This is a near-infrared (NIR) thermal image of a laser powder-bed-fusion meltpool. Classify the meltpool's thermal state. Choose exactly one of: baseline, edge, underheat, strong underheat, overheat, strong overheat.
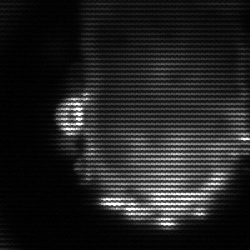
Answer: baseline